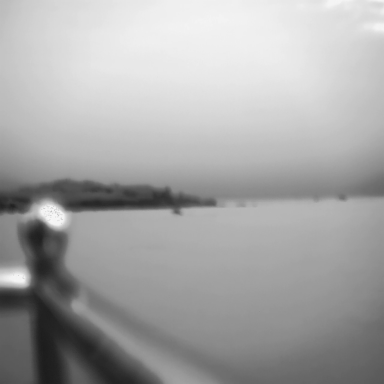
There is a canoe in the infrared image.